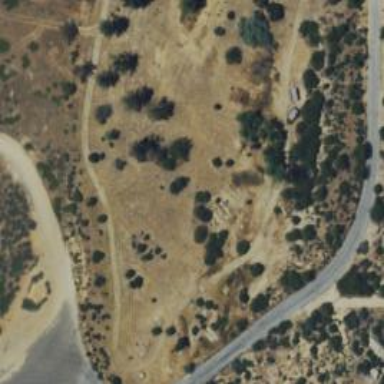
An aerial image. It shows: Campsite designated for tourism.